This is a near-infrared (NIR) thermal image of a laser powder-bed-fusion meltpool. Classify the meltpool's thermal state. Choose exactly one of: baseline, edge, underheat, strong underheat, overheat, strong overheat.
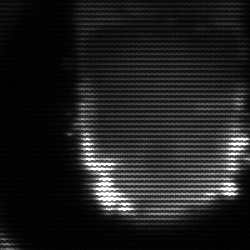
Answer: baseline